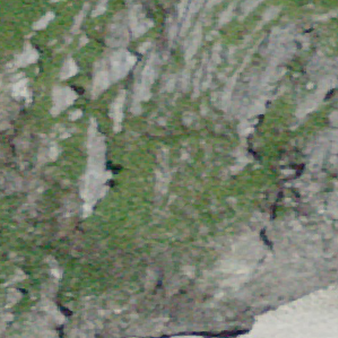
Label: other